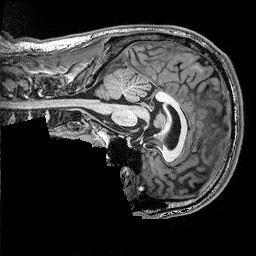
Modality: T1w
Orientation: sagittal
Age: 27
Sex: male